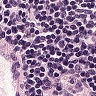
Metastatic tissue present: no